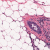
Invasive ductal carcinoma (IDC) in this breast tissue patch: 0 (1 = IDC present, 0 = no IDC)